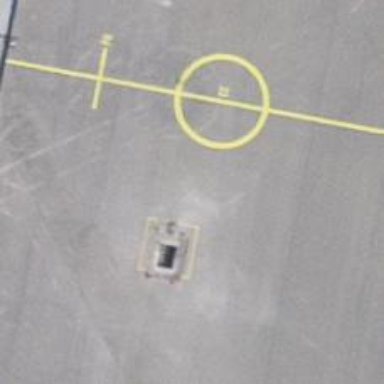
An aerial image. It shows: Image showing helipad at airport.